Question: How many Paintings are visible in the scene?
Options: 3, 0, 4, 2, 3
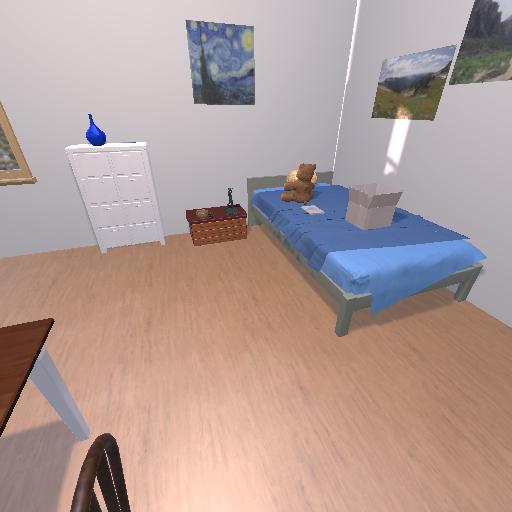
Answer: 3